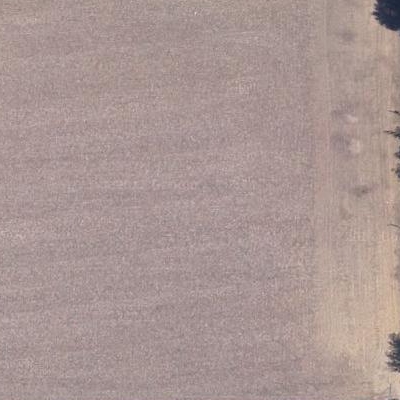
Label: Field